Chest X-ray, AP view. Patient: 61 years old, sex F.
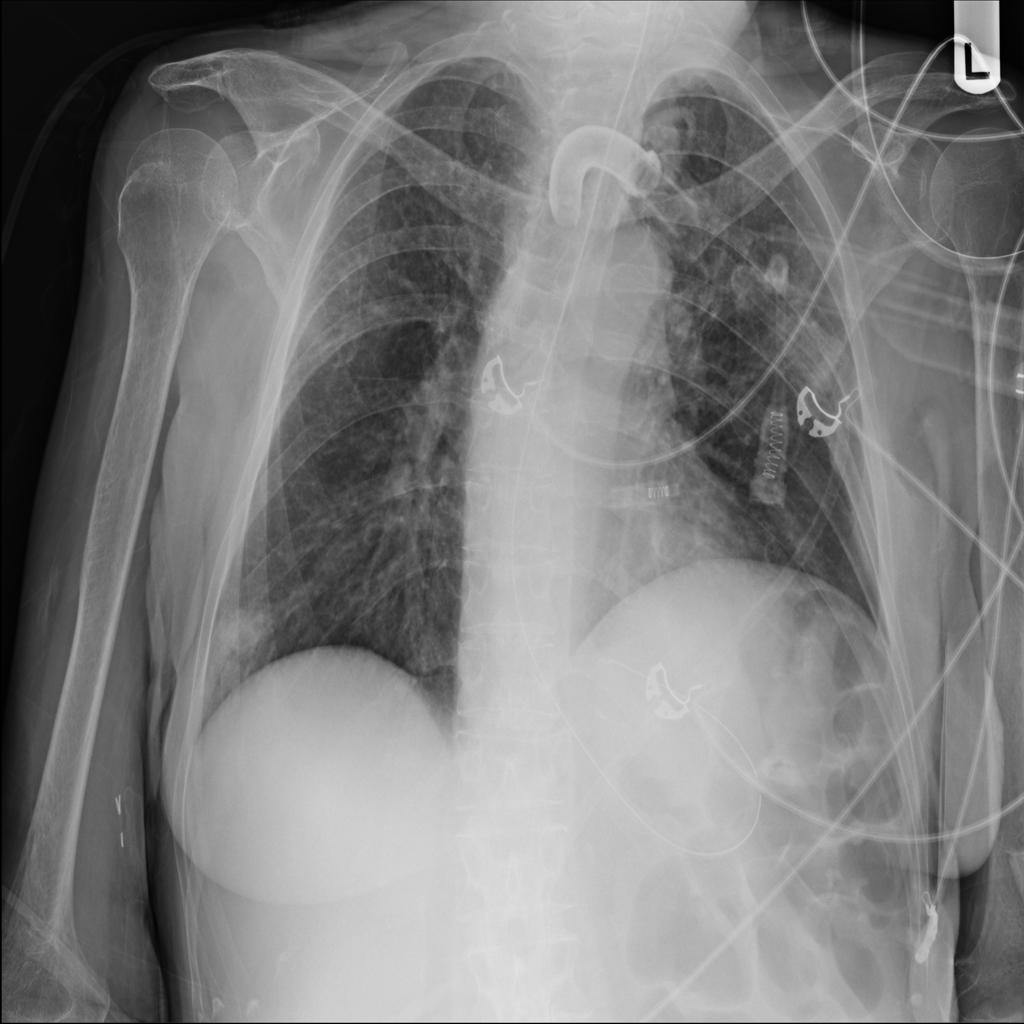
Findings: Infiltration